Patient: sex M, age 59
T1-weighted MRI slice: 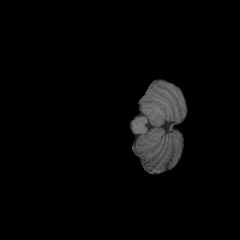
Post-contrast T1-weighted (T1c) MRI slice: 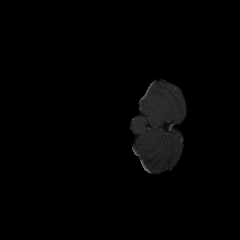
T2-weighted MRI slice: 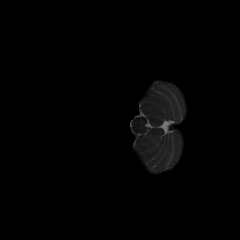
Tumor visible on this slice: no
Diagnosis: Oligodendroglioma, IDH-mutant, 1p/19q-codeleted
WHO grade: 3